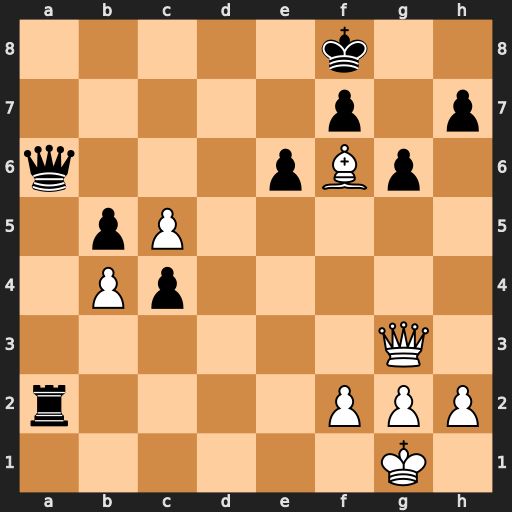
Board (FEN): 5k2/5p1p/q3pBp1/1pP5/1Pp5/6Q1/r4PPP/6K1
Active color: w
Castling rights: -
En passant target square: -
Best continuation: Qb8+ Qc8 Qxc8#